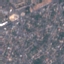
Label: Residential